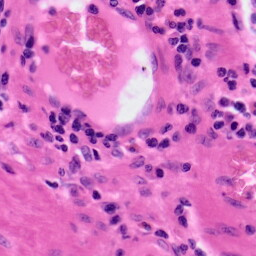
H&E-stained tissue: Colon